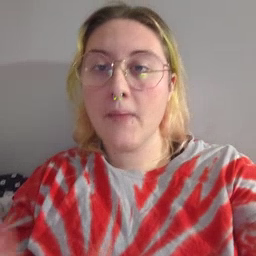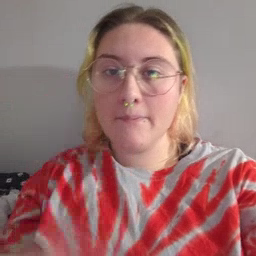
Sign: mom